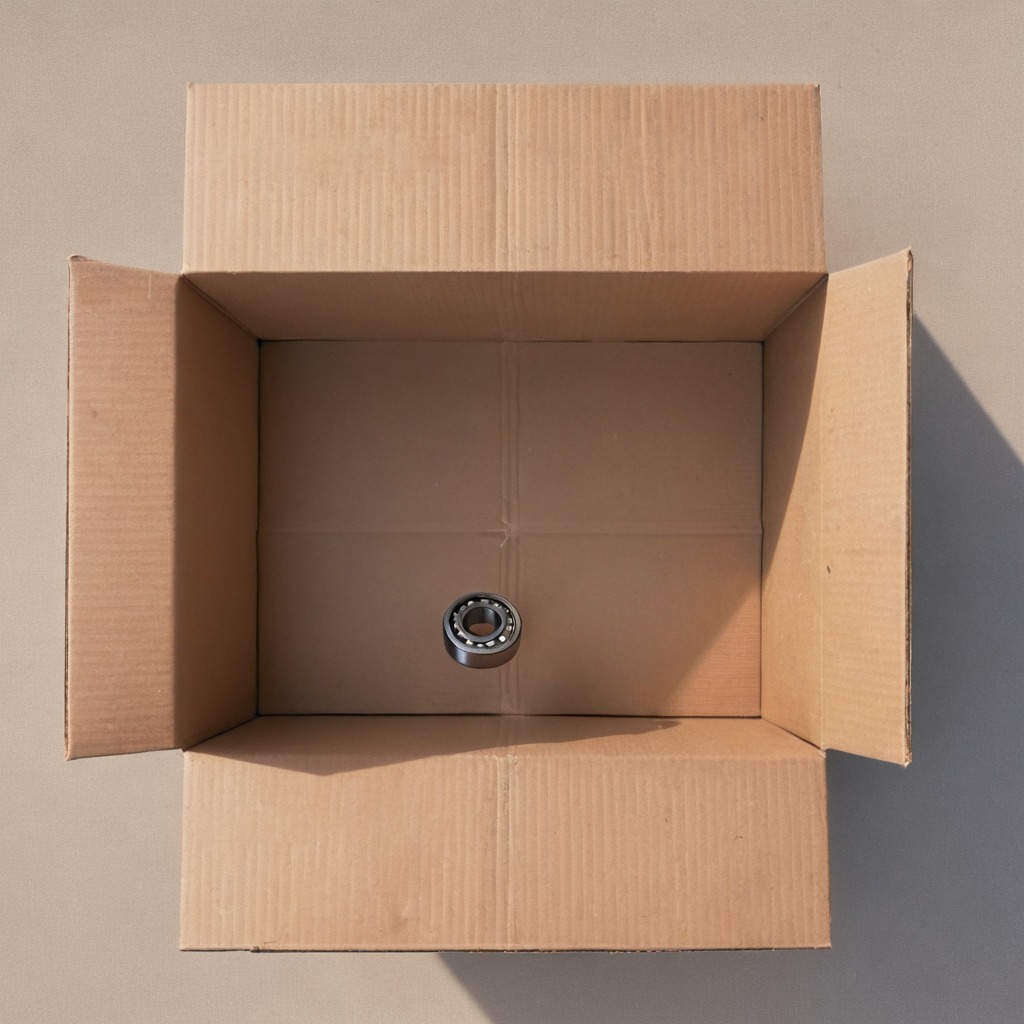
A metal ball bearing is lying on a clean dry cardboard box surface in an outdoor workshop during daytime bright natural light soft shadows slightly creased but